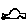
Label: car